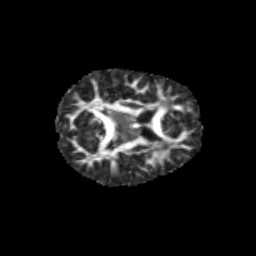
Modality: FA
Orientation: axial
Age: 9
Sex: female
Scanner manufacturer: siemens
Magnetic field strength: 3 T
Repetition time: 3.8 s
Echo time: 0.07 s